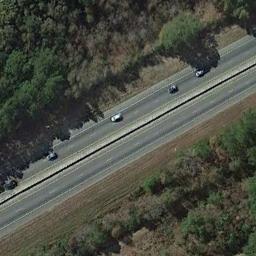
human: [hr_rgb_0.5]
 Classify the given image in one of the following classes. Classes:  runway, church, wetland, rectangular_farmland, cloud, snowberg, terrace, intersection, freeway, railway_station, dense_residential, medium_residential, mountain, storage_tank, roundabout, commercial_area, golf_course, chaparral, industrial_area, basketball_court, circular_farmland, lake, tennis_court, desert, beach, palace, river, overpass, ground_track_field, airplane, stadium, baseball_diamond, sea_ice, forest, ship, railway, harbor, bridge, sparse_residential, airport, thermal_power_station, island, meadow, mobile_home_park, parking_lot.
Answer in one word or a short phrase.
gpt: freeway